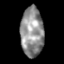
Tissue: skin
Cell type: Epithelial cells
Senescence score: 0.2406
Nuclear area (px): 1102
Mean DAPI intensity: 144.651